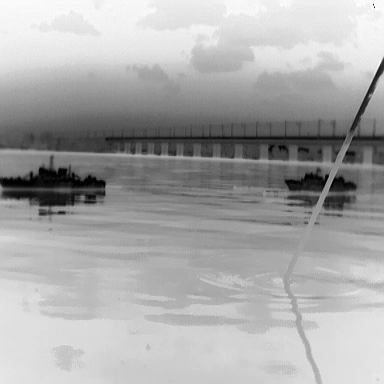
There are two warships in the infrared image.